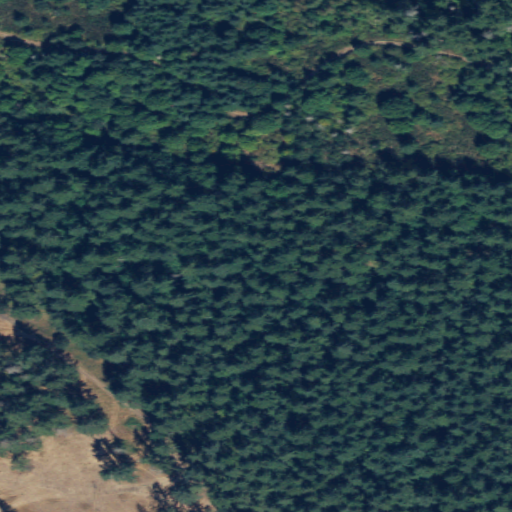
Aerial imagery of cliff(s) in Washington named Eighteenth Infantry Bluff containing evergreen forest, open development, grassland, and shrub